Field crop: maize
Growth stage: 2
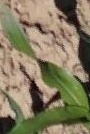
Species: maize